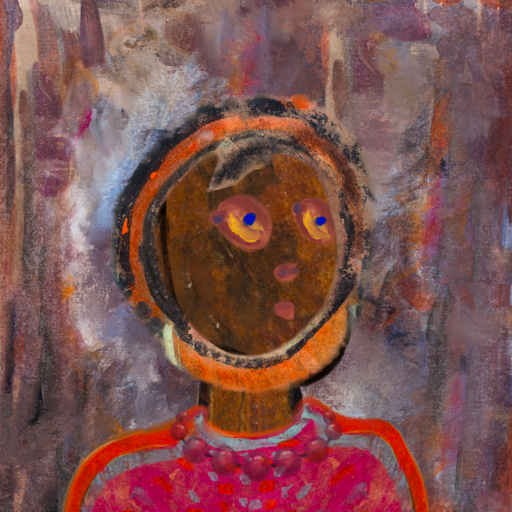
Background: Hypocrite, Head And Neck Side: Mosgoul, Face Side: Mother_And_Son_Son, Bust: Sisters, Hair Side: Childish, Head Accessory: Blank, Second Necklace: Blank, Necklace: Irani_2, Baby: Blank